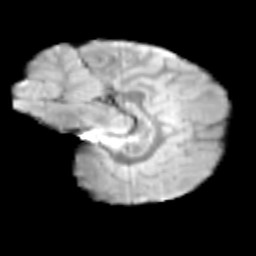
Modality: T2w
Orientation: sagittal
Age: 12
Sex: female
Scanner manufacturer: siemens
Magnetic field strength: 3 T
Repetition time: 3.8 s
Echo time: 0.07 s